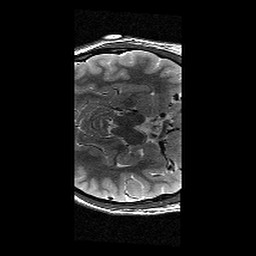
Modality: T2w
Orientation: axial
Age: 12
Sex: female
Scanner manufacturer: siemens
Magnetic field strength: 3 T
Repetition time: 9.23 s
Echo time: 0.067 s